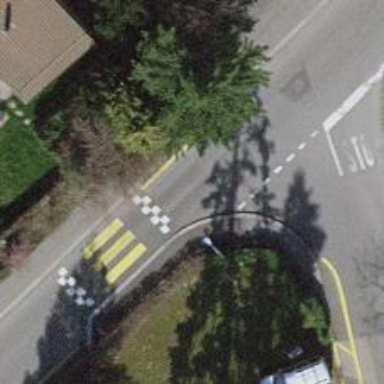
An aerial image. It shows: Marked zebra crossing on the road.